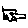
Label: car